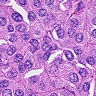
Metastatic tissue present: yes